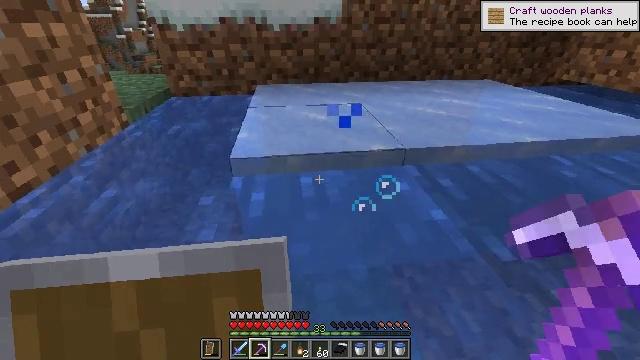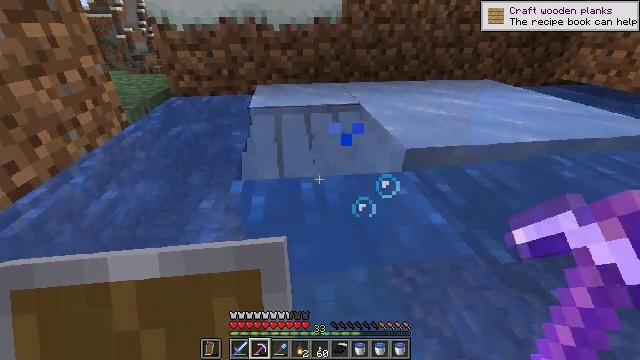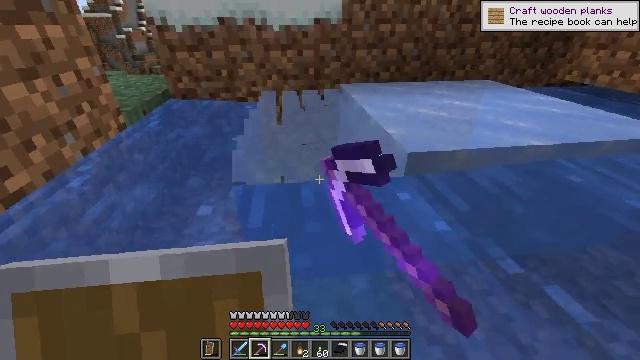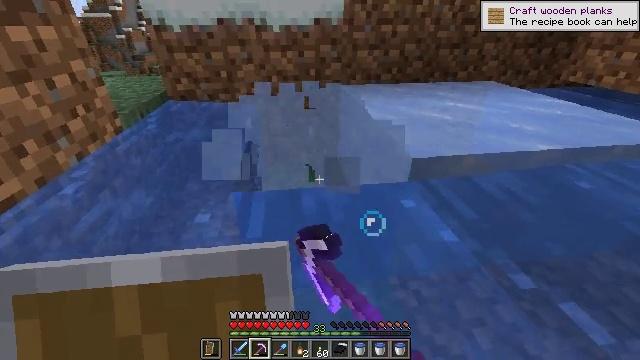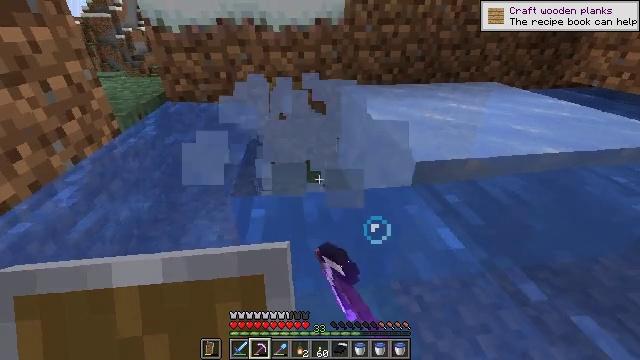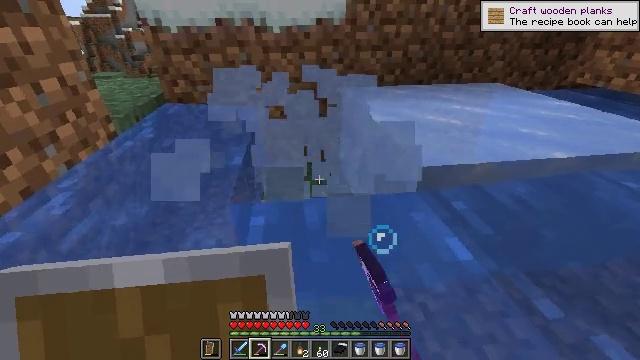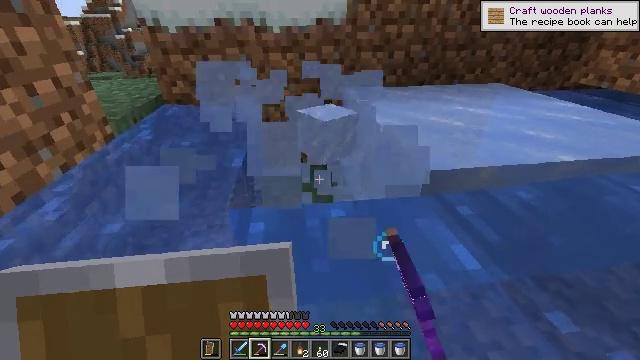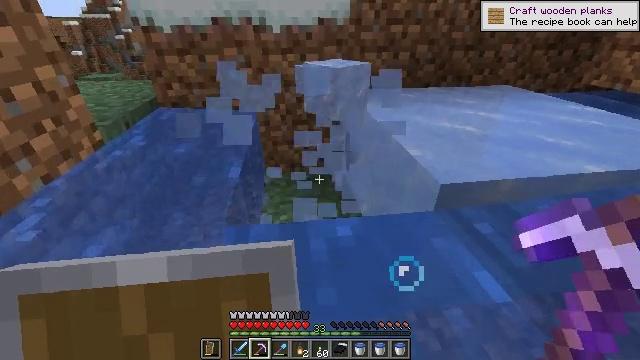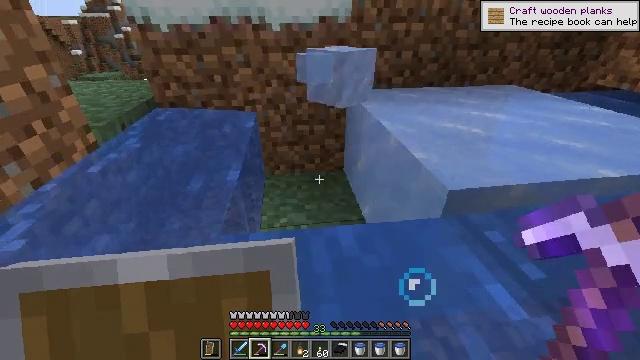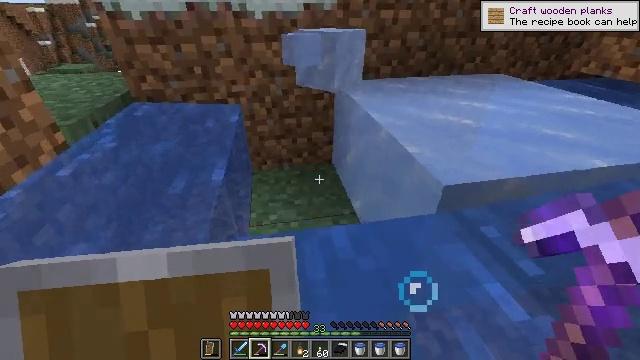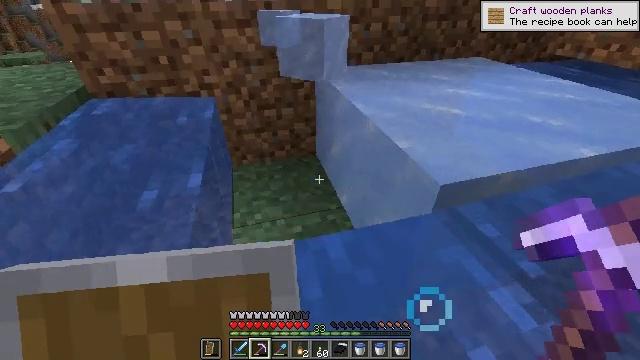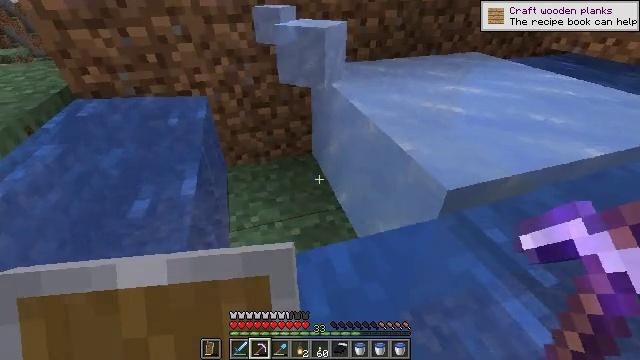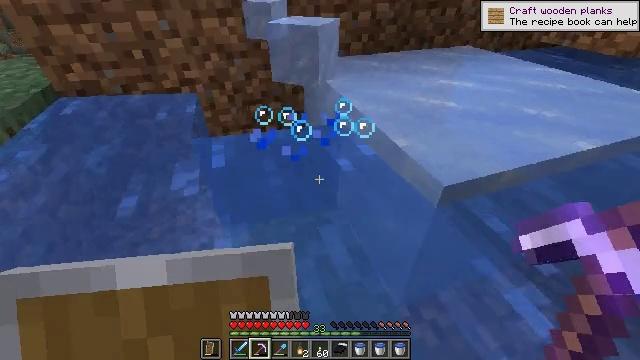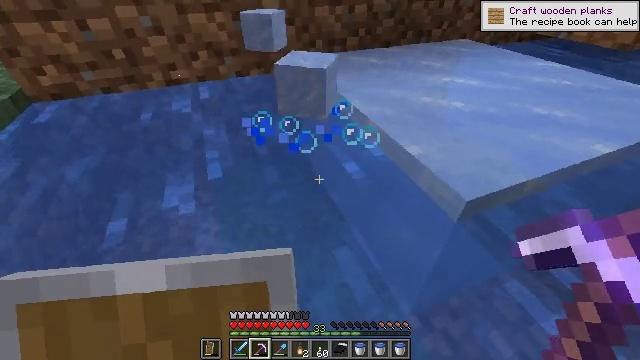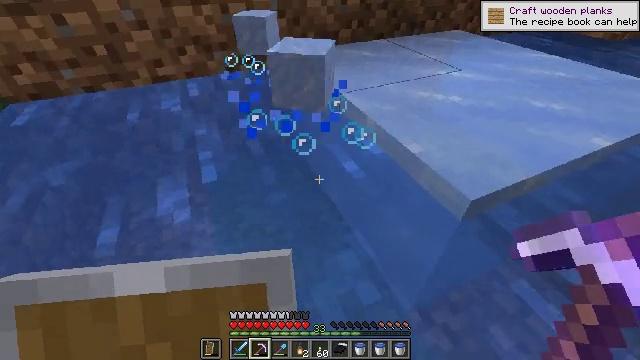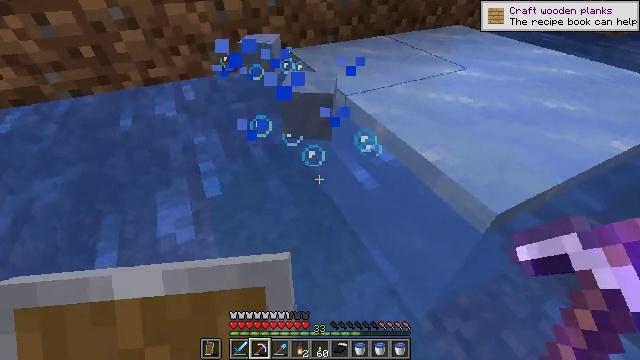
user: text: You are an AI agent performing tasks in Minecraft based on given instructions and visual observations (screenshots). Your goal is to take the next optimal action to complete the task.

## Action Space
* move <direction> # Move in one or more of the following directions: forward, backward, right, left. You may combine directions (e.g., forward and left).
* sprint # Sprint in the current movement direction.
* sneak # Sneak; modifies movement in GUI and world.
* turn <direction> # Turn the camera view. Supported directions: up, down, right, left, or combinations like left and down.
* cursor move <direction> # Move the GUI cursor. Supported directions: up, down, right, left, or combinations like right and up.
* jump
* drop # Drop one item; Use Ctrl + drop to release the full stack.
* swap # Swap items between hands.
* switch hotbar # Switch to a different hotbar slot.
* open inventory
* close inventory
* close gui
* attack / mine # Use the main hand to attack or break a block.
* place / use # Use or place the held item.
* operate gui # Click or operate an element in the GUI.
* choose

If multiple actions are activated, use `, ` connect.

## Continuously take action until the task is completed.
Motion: motion action
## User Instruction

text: Attack the ice to clear a path.
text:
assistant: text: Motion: move forward, attack / mine
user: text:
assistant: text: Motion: move forward, attack / mine
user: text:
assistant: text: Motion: move forward
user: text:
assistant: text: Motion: move forward
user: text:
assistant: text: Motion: move forward
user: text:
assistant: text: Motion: move forward
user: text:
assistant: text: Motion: move forward
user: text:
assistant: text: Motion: move forward
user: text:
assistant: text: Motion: move forward, turn right and down
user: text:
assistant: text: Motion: move forward and move left, turn right and down
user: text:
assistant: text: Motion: move forward and move left, turn right and down
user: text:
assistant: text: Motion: move forward and move left, turn right and down
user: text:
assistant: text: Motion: move forward and move left, turn right and down
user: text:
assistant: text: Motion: move forward and move left, turn right and down
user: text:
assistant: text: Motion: move forward and move left, turn right and down
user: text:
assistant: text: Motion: move forward and move left, turn right and down
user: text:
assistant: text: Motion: move forward and move left, turn right
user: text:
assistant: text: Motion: move forward and move left, turn right
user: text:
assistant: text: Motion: move forward and move left, turn right
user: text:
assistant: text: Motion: move forward and move left, turn right
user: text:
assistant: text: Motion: move forward and move left, turn right
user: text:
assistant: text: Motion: move forward and move left, turn right
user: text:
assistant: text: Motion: move forward and move left, turn right and up
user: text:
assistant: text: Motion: move forward and move left, turn right and up
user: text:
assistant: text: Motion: move forward, turn right and up
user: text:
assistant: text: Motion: move forward, turn right
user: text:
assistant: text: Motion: no_op
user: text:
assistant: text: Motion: attack / mine
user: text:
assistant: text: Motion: attack / mine
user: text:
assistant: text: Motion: no_op